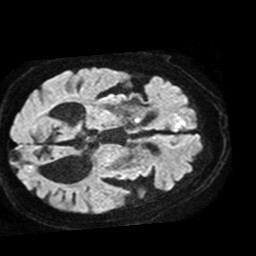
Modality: TRACE
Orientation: axial
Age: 87
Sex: male
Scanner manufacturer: philips
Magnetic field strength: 1.5 T
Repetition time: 3.655 s
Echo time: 0.09257 s